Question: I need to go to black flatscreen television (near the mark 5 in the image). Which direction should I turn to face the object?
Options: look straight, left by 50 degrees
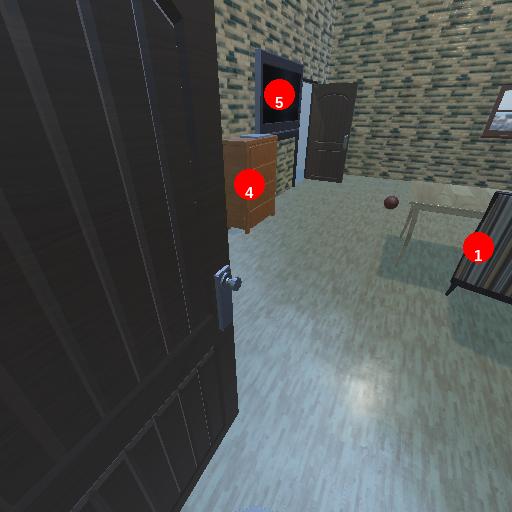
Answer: look straight